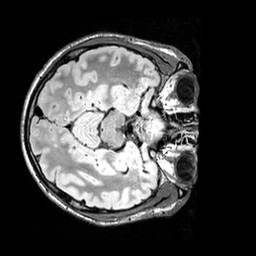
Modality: FLAIR
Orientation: axial
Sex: male
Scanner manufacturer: siemens
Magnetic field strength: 3 T
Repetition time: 5 s
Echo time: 0.395 s